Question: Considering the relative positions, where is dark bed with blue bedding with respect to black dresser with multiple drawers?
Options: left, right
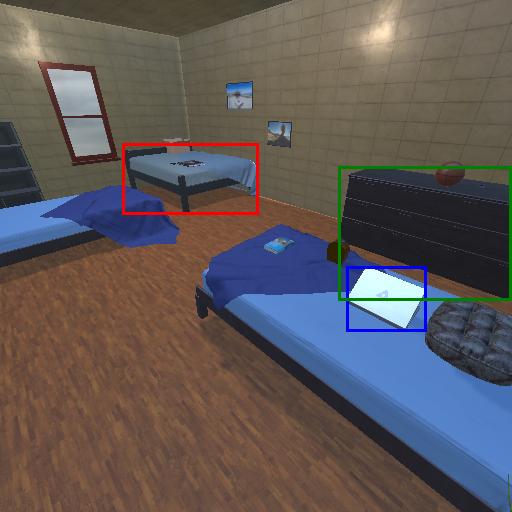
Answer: left